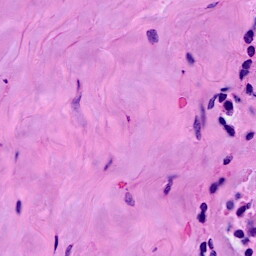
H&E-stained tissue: Breast